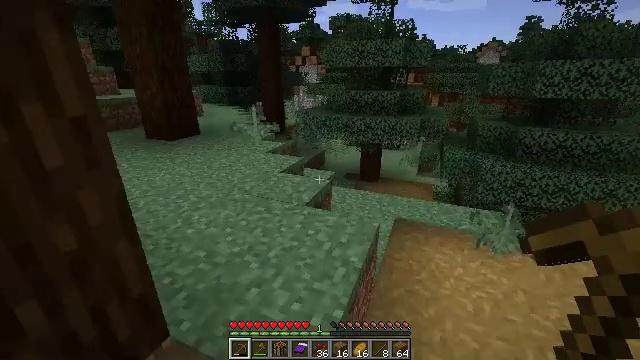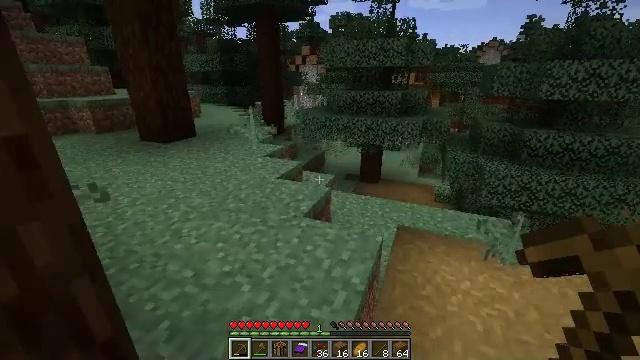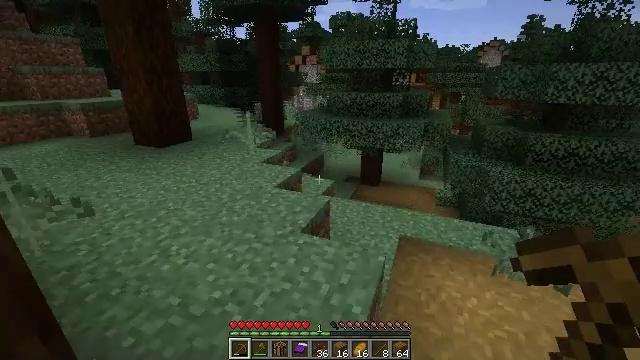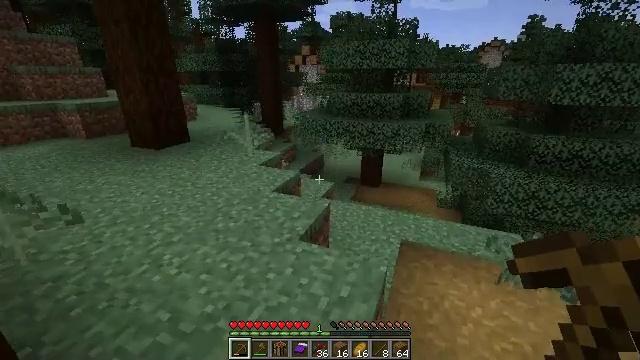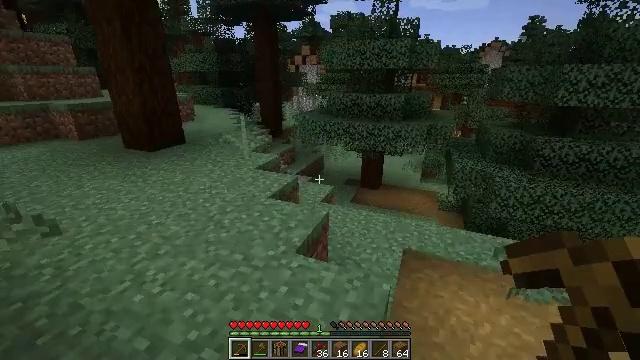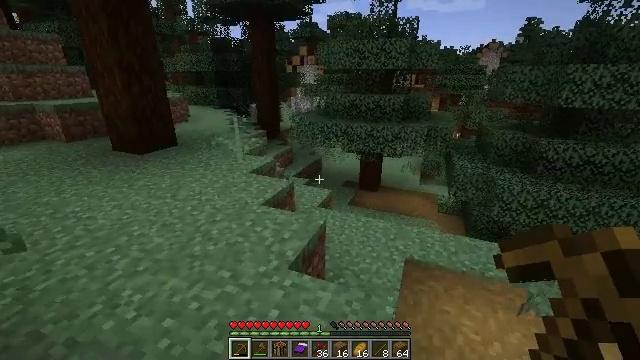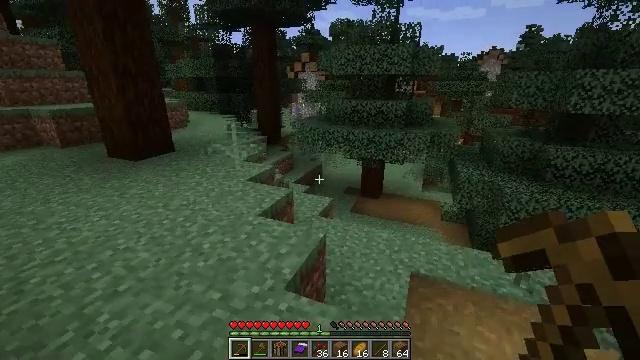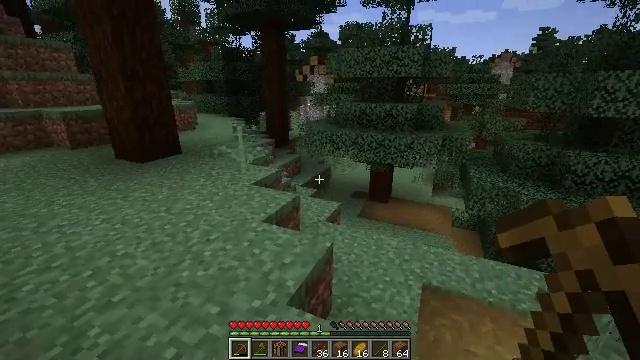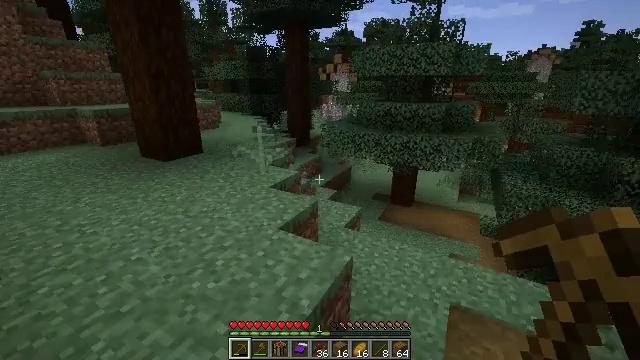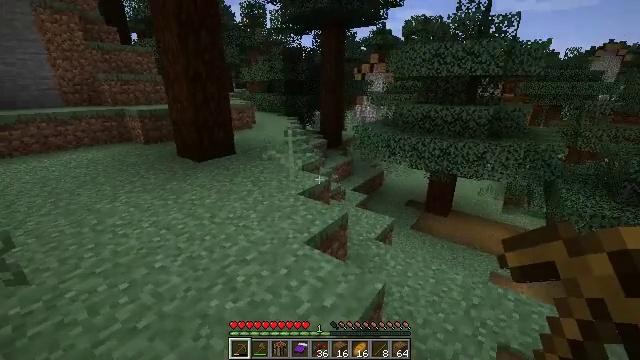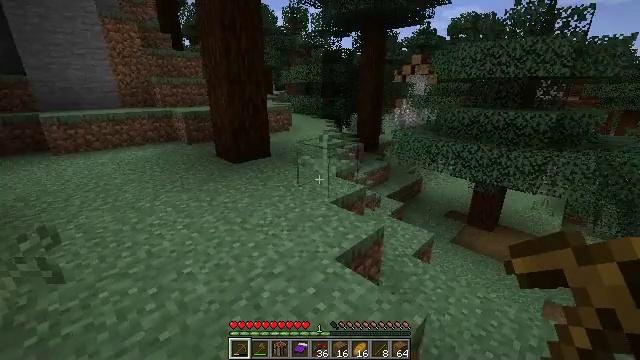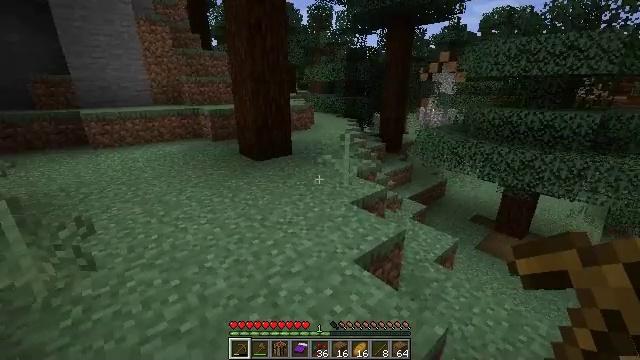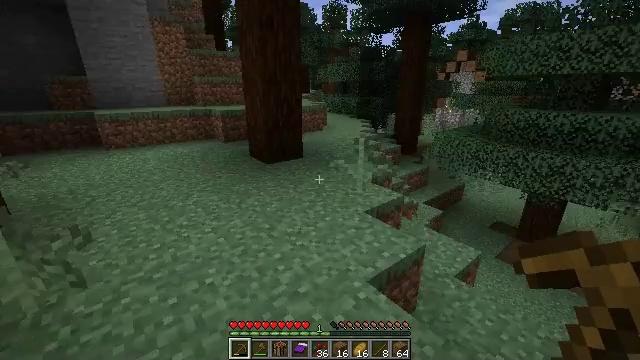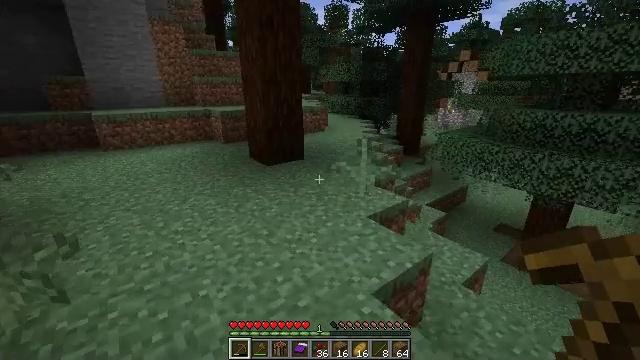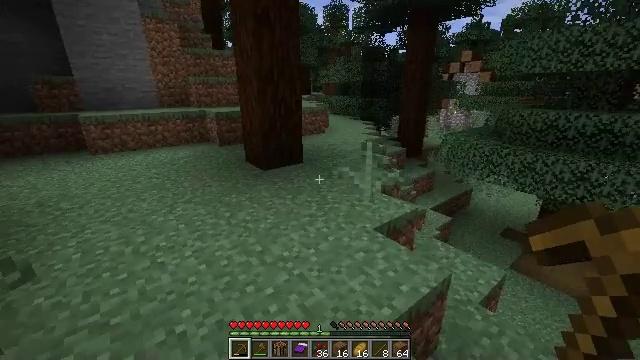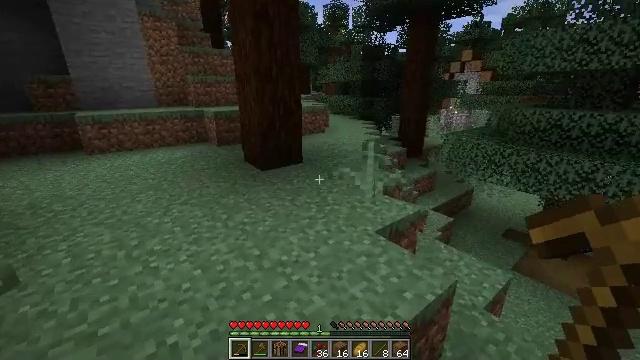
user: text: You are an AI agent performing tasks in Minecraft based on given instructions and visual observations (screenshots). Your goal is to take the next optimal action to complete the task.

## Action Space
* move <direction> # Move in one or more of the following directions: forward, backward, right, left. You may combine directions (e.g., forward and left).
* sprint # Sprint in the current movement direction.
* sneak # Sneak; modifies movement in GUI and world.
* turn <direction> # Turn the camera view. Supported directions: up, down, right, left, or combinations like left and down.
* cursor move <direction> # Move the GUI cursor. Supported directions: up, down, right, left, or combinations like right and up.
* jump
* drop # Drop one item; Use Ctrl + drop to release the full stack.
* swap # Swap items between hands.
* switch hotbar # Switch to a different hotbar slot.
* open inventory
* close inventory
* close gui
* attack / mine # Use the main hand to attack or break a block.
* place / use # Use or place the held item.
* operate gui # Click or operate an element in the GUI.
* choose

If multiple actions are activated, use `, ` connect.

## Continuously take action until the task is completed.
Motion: motion action
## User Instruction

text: Harvest the large fern for decoration.
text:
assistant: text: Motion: move forward
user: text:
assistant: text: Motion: move forward
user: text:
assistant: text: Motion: move forward
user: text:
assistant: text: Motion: move forward
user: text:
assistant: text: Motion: move forward
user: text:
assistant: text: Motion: move forward, turn up
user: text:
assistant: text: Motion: move forward, turn left
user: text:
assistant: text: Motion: move forward, turn left
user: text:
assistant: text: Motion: move forward, turn left
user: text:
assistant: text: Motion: move forward, turn left
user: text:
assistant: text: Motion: move forward, turn left
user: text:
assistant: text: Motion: move forward, turn left
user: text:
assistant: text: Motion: move forward
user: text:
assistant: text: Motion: move forward
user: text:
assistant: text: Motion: move forward
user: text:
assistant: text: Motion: move forward, turn down
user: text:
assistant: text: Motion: move forward, turn down
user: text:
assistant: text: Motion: move forward
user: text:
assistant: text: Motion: move forward
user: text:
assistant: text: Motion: move forward
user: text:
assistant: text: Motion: move forward, turn right and up
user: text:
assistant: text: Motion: move forward, turn right and up
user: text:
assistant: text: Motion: move forward
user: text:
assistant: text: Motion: move forward
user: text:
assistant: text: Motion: move forward
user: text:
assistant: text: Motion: move forward
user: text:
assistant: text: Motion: move forward, sprint
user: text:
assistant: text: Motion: move forward, sprint
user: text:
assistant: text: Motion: move forward, sprint, turn down
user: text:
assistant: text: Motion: move forward, sprint